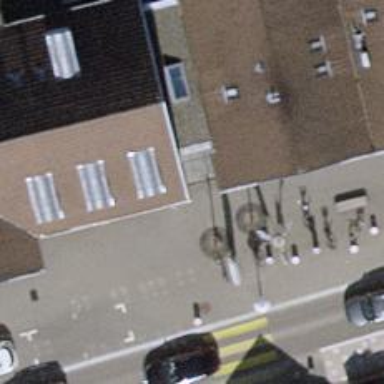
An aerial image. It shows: Supermarket.